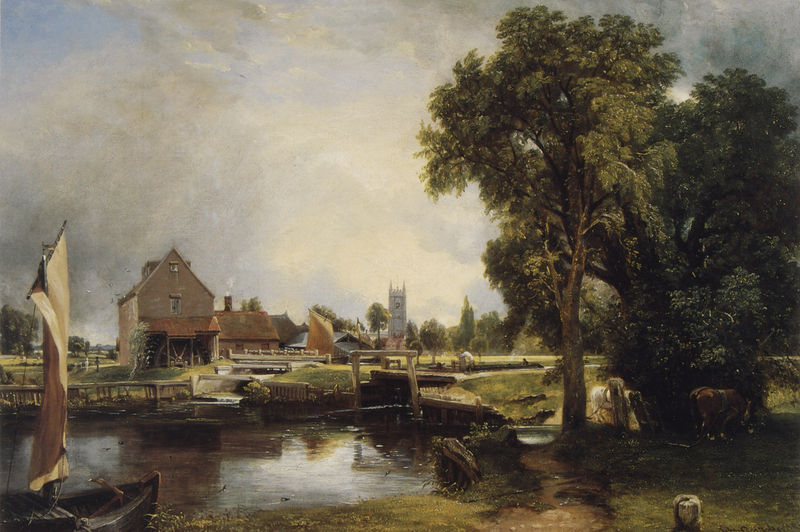
Titel: Dedham Lock and Mill
Künstler: John Constable
Standort: London
Institution: Victoria & Albert Museum
Schlagwörter: baum, gemälde, gewitter, himmel, mann, schatten, wasser, wolken, bäume, fluss, grün, kirchturm, landschaft, see, stadt, teich, ufer, abend, fenster, holz, licht, strasse, weiss, gras, haus, rot, tier, tiere, weg, wiese, wolke, zaun, mensch, steine, bach, häuser, kühe, mühle, natur, spiegelung, vieh, brücke, gewässer, kanal, kirche, pfad, rauch, wiesen, realismus, wald, arbeit, boot, boote, genre, kahn, kamin, müller, pferd, pferde, schornstein, turm, weiher, schiff, segel, segelboot, sommer, düster, naturalismus, vedute, dorf, kuh, bauernhof, hof, idylle, romantik, wehr, constable, steeg, steg, abendstimmung, segelboote, harmonie, schaf, kirchenturm, leben, lanschaft, landscahft, landwirtschaft, naturalistisch, vordach, bock, natürlich, brücken, wasserrad, schleuse, wassermühle, romanitk, oxford, +himmel, wolken bäume, anlegstelle